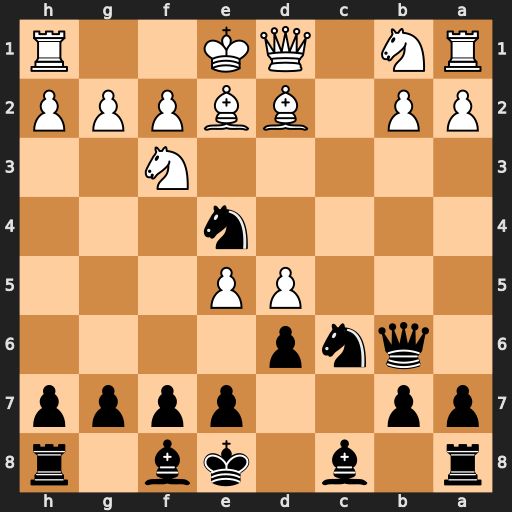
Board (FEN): r1b1kb1r/pp2pppp/1qnp4/3PP3/4n3/5N2/PP1BBPPP/RN1QK2R
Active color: b
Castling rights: KQkq
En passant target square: -
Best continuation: Qxf2#